Question: I have 3 text boxes I am using as a contact form. I am trying to use VB to take this data and add it into my database.
I have run debugging and it says the error is in the INSERT INTO string.
Any ideas?
'''
Imports System
'''
Imports System.Data
Imports System.Data.OleDb
Partial Class Contact
Inherits System.Web.UI.Page
'''
Protected Sub Button1_Click(sender As Object, e As EventArgs) Handles Button1.Click
Dim Name As String = txtName.Text
Dim Email As String = tbxEmail.Text
Dim Comment As String = tbxComment.Text
Dim objConnection As OleDbConnection = Nothing
Dim objcmd As OleDbCommand = Nothing
Dim strSql As String
Dim dbConn As OleDbConnection = Nothing
dbConn = New OleDbConnection("Provider=Microsoft.ACE.OLEDB.12.0;Data Source = Z:\Documents\Databases\user.accdb")
dbConn.Open()
strSql = "INSERT INTO user (username, email, comments) VALUES (?,?,?)"
objcmd = New OleDbCommand(strSql, dbConn)
objcmd.Parameters.Add(New System.Data.OleDb.OleDbParameter("@username", Name))
objcmd.Parameters.Add(New System.Data.OleDb.OleDbParameter("@email", Email))
objcmd.Parameters.Add(New System.Data.OleDb.OleDbParameter("@comments", Comment))
objcmd.ExecuteNonQuery()
dbConn.Close()
Response.Write("Submitted Successfully")
End Sub
'''
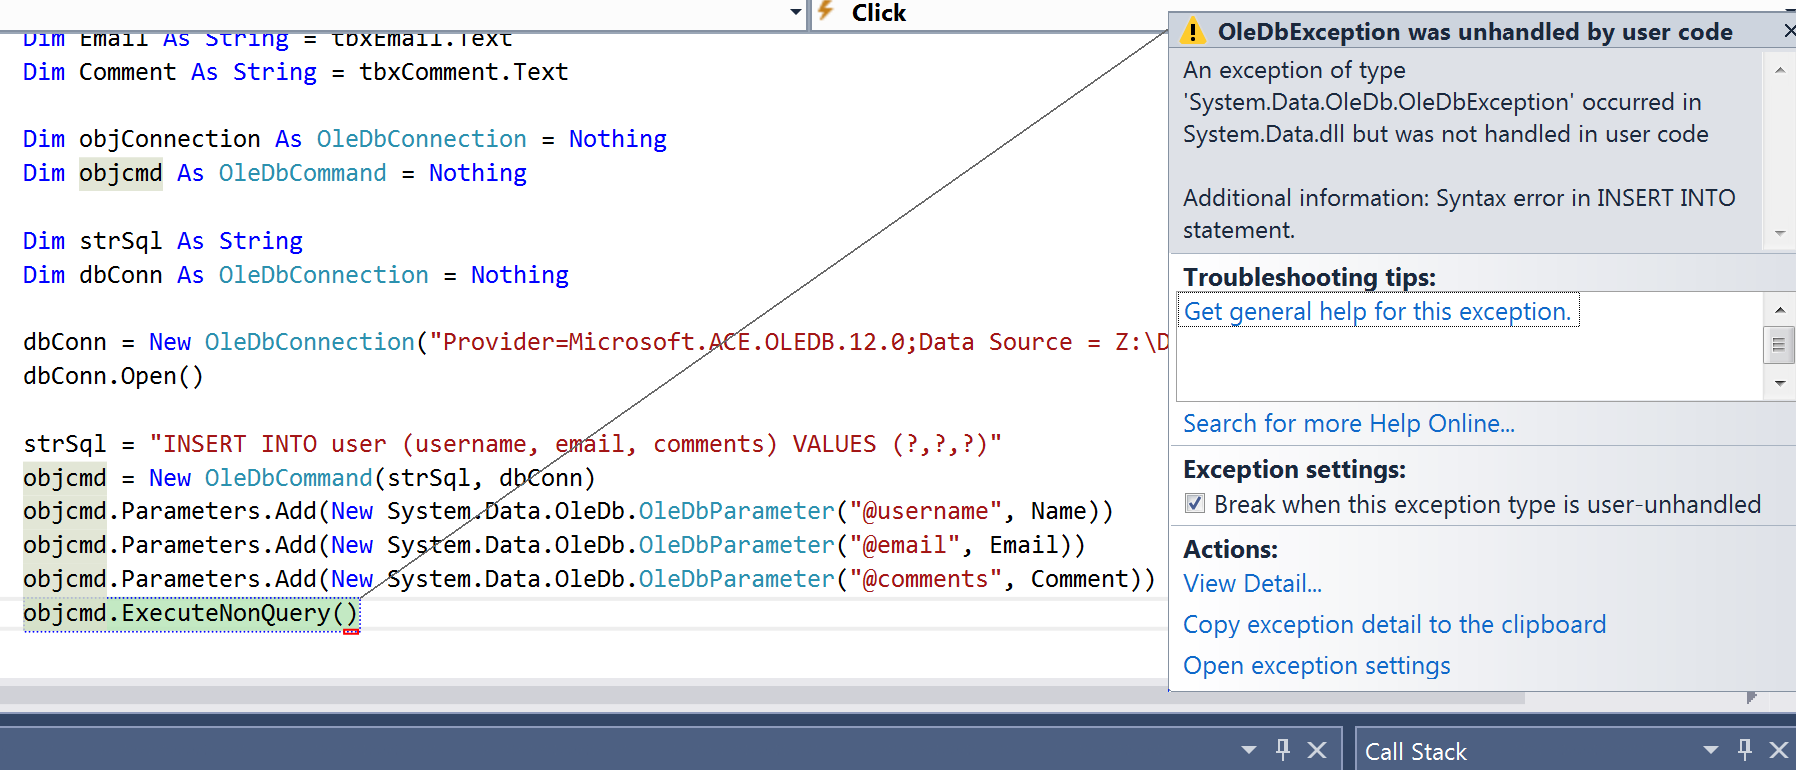
Answer: USER is a reserved keyword in MS-Access, To use it as a table name your need to enclose it in square brackets
'''
strSql = "INSERT INTO [user] (username, email, comments) VALUES (?,?,?)"
'''
As a side note, try to use the <URL> when you work with disposable objects.
'''
Protected Sub Button1_Click(sender As Object, e As EventArgs) Handles Button1.Click
Dim Name As String = txtName.Text
Dim Email As String = tbxEmail.Text
Dim Comment As String = tbxComment.Text
Using dbConn = New OleDbConnection(".......")
dbConn.Open()
Dim strSql = "INSERT INTO [user] (username, email, comments) VALUES (?,?,?)"
Using objcmd = New OleDbCommand(strSql, dbConn)
objcmd.Parameters.AddWithValue("@username", Name)
objcmd.Parameters.AddWithValue("@email", Email)
objcmd.Parameters.AddWithValue("@comments", Comment)
objcmd.ExecuteNonQuery()
End Using
End Using
Response.Write("Submitted Successfully")
End Sub
'''